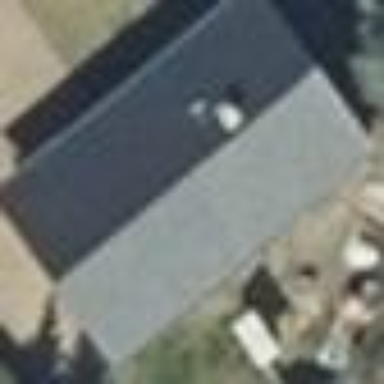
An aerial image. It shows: Building with gabled roof oriented along its structure. The roof is colored grey.